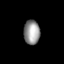
Tissue: lung
Cell type: Epithelial cells
Senescence score: 0.2349
Nuclear area (px): 383
Mean DAPI intensity: 149.076